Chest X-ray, AP view. Patient: 36 years old, sex M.
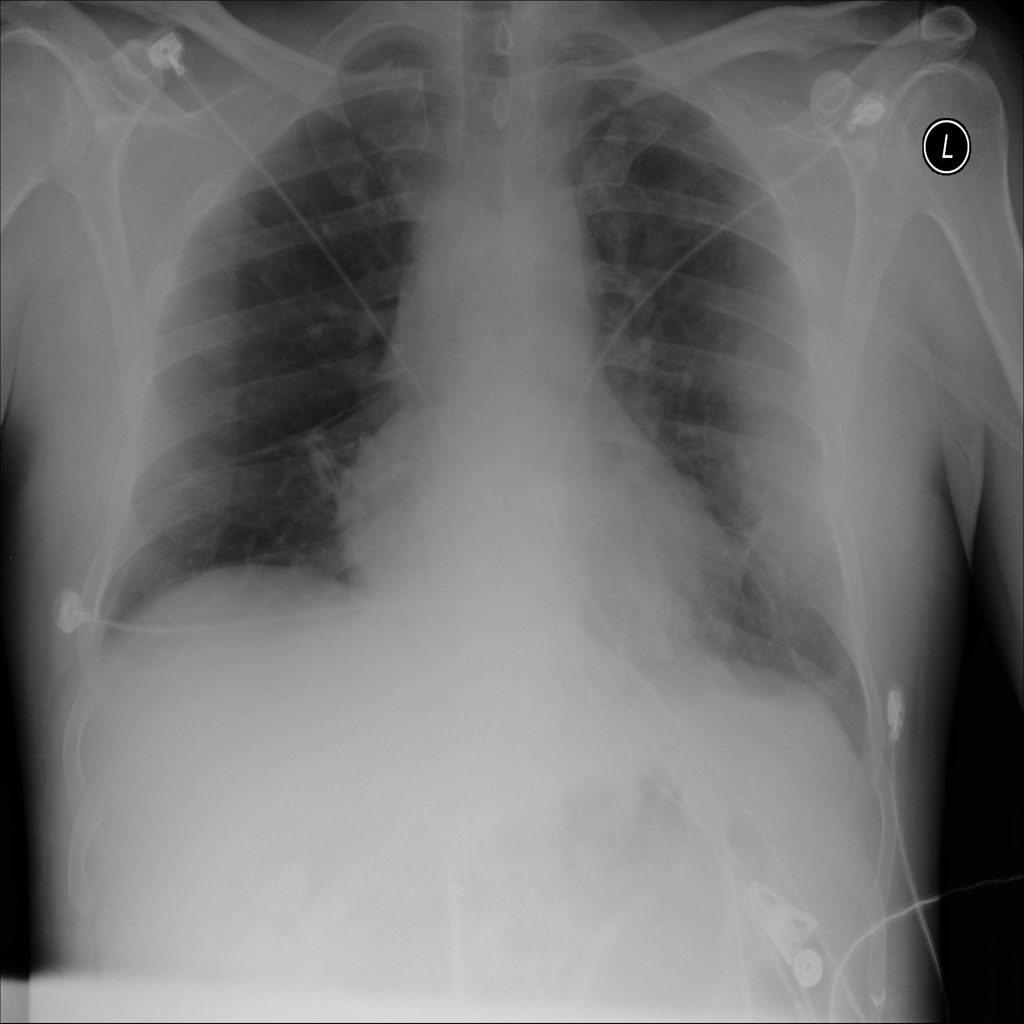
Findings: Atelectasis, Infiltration